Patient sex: F
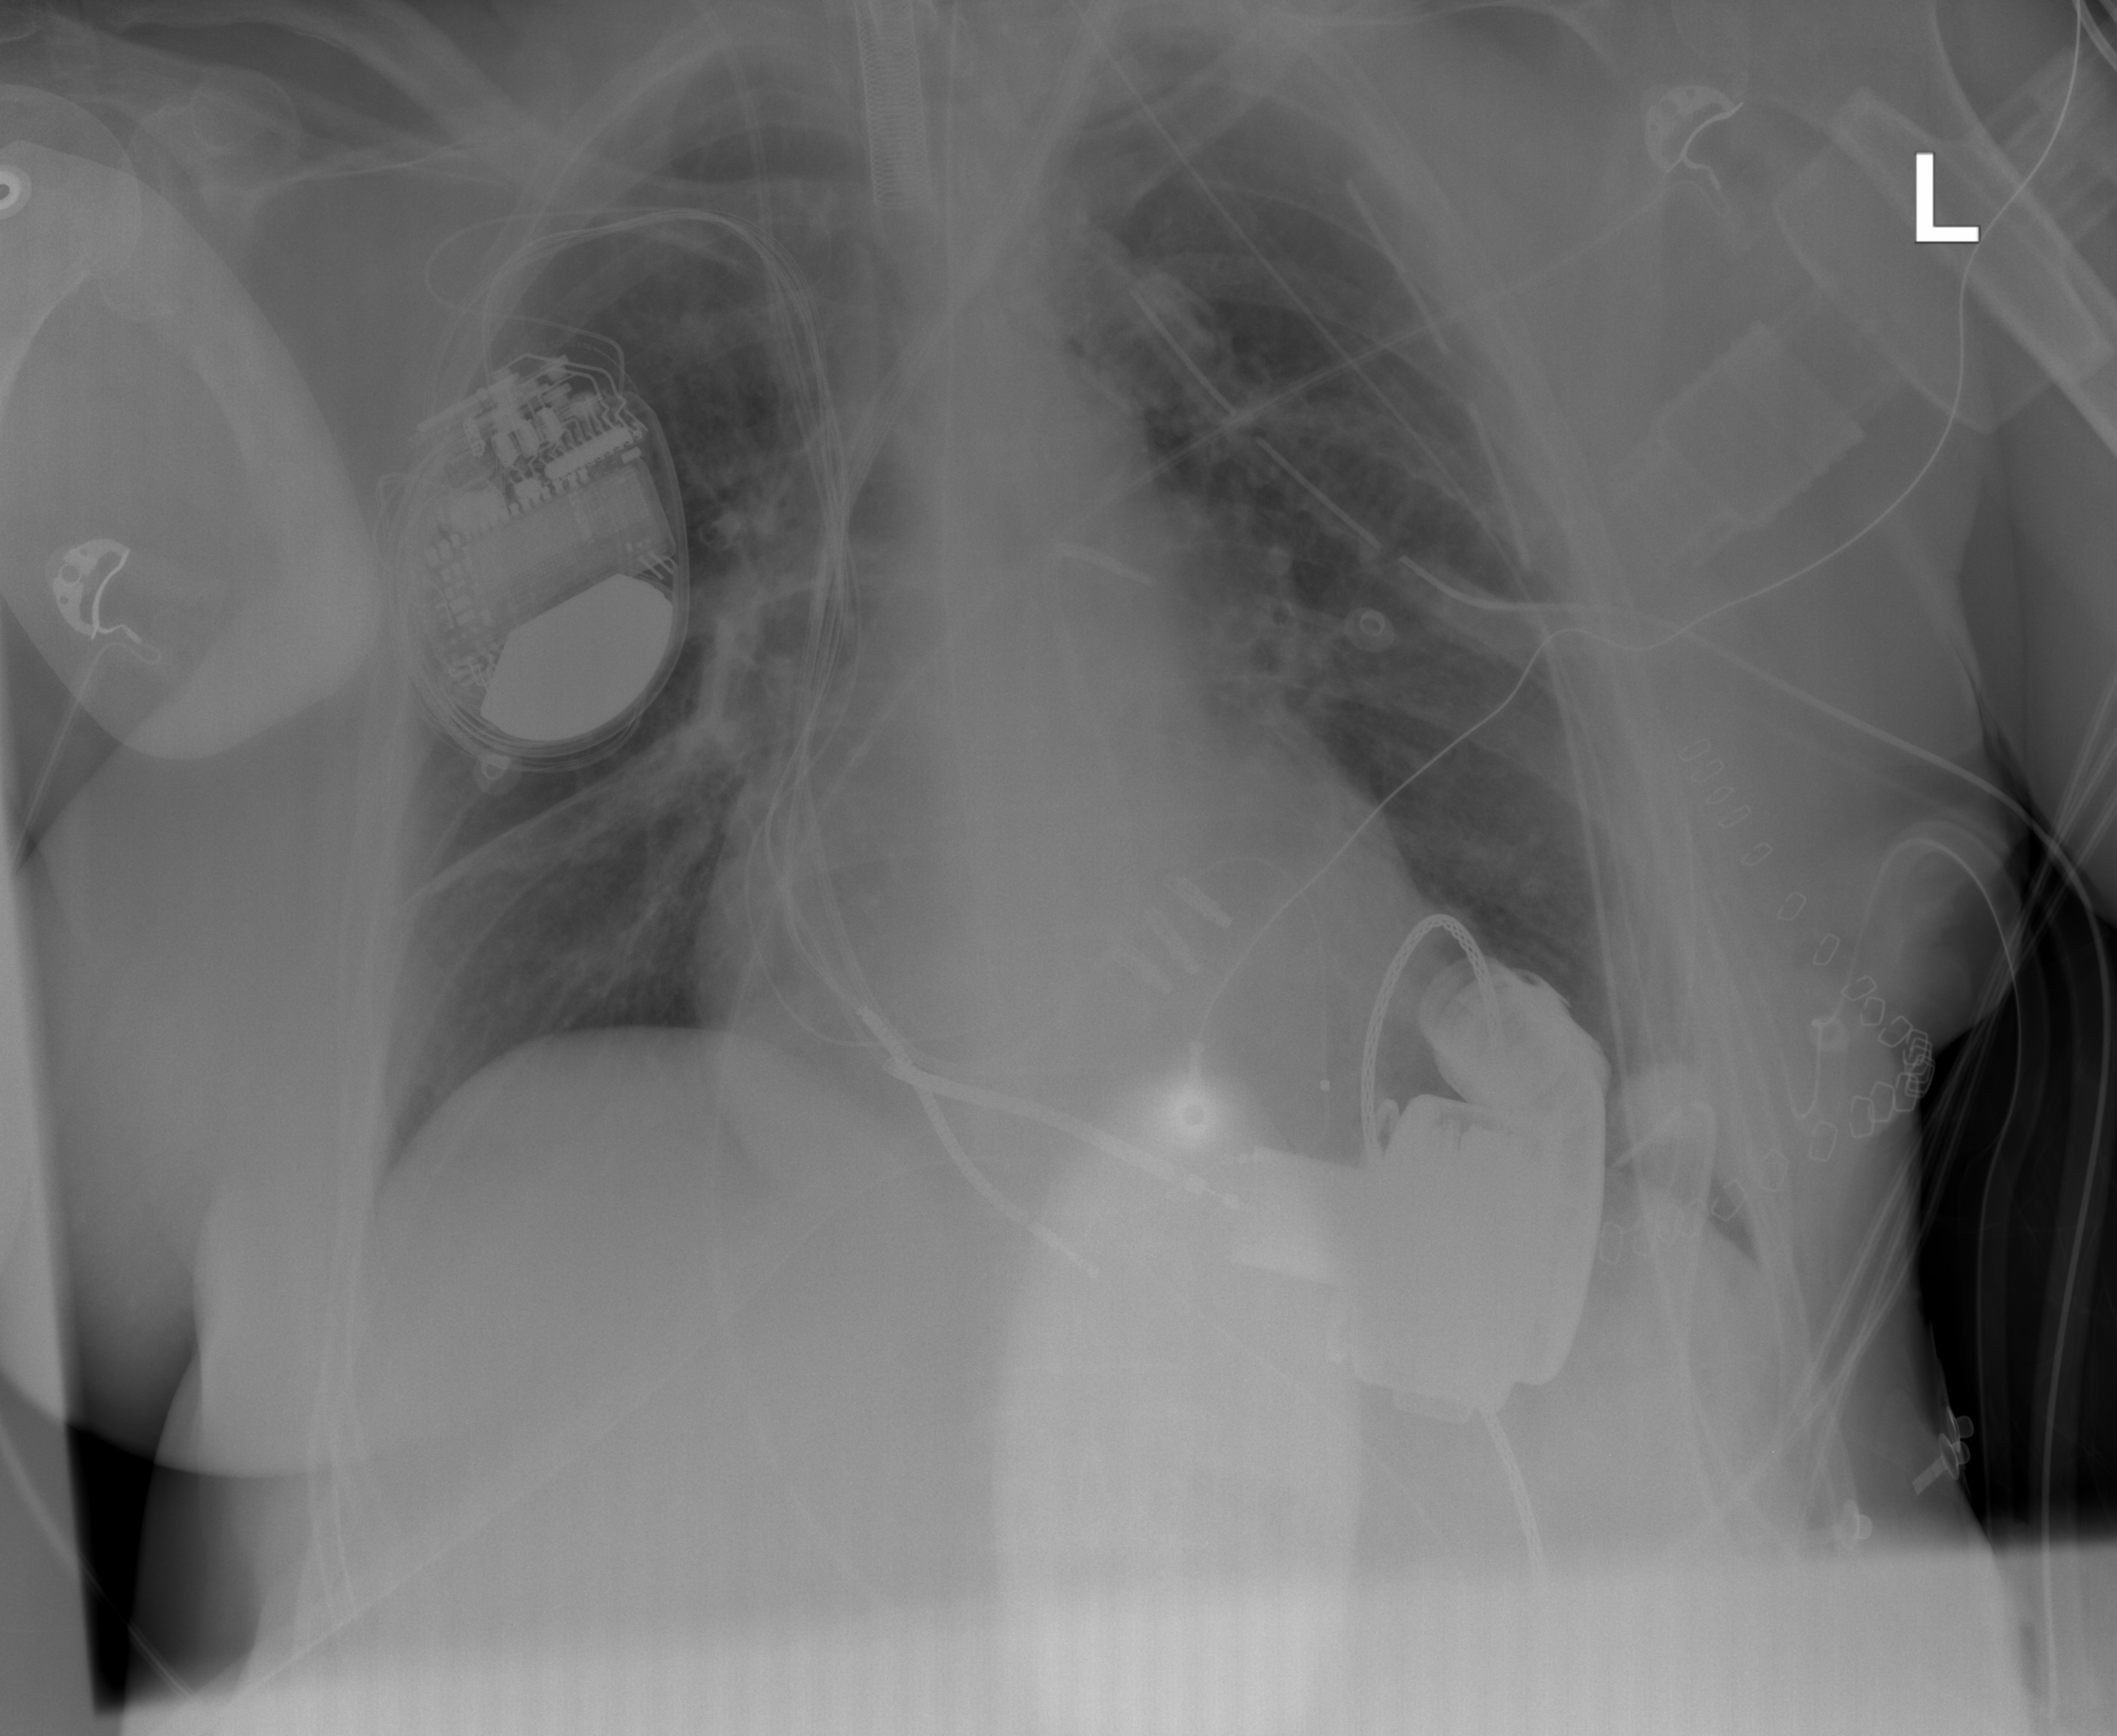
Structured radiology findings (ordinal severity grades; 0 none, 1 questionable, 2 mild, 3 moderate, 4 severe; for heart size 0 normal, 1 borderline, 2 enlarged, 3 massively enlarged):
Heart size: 2
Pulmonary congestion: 0
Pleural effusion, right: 0
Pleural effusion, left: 0
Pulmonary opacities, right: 0
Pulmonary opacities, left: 0
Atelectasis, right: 0
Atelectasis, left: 1